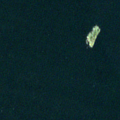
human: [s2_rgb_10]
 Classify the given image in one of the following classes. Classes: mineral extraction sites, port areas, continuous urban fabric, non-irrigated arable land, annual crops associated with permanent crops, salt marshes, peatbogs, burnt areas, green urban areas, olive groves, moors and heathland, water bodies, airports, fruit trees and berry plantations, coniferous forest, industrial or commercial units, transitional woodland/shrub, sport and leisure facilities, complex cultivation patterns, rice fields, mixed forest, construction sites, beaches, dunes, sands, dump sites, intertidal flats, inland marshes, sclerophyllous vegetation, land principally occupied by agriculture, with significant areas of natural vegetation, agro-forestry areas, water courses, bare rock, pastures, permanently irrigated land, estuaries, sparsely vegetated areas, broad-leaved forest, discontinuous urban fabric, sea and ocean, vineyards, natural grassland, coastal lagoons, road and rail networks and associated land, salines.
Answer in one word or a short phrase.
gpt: sea and ocean